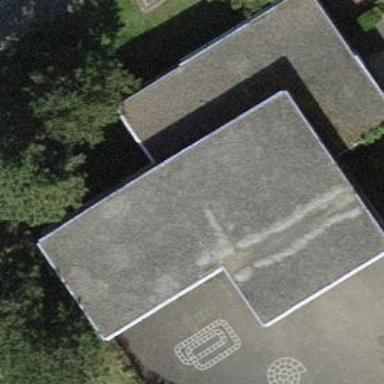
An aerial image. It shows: School building.